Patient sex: F
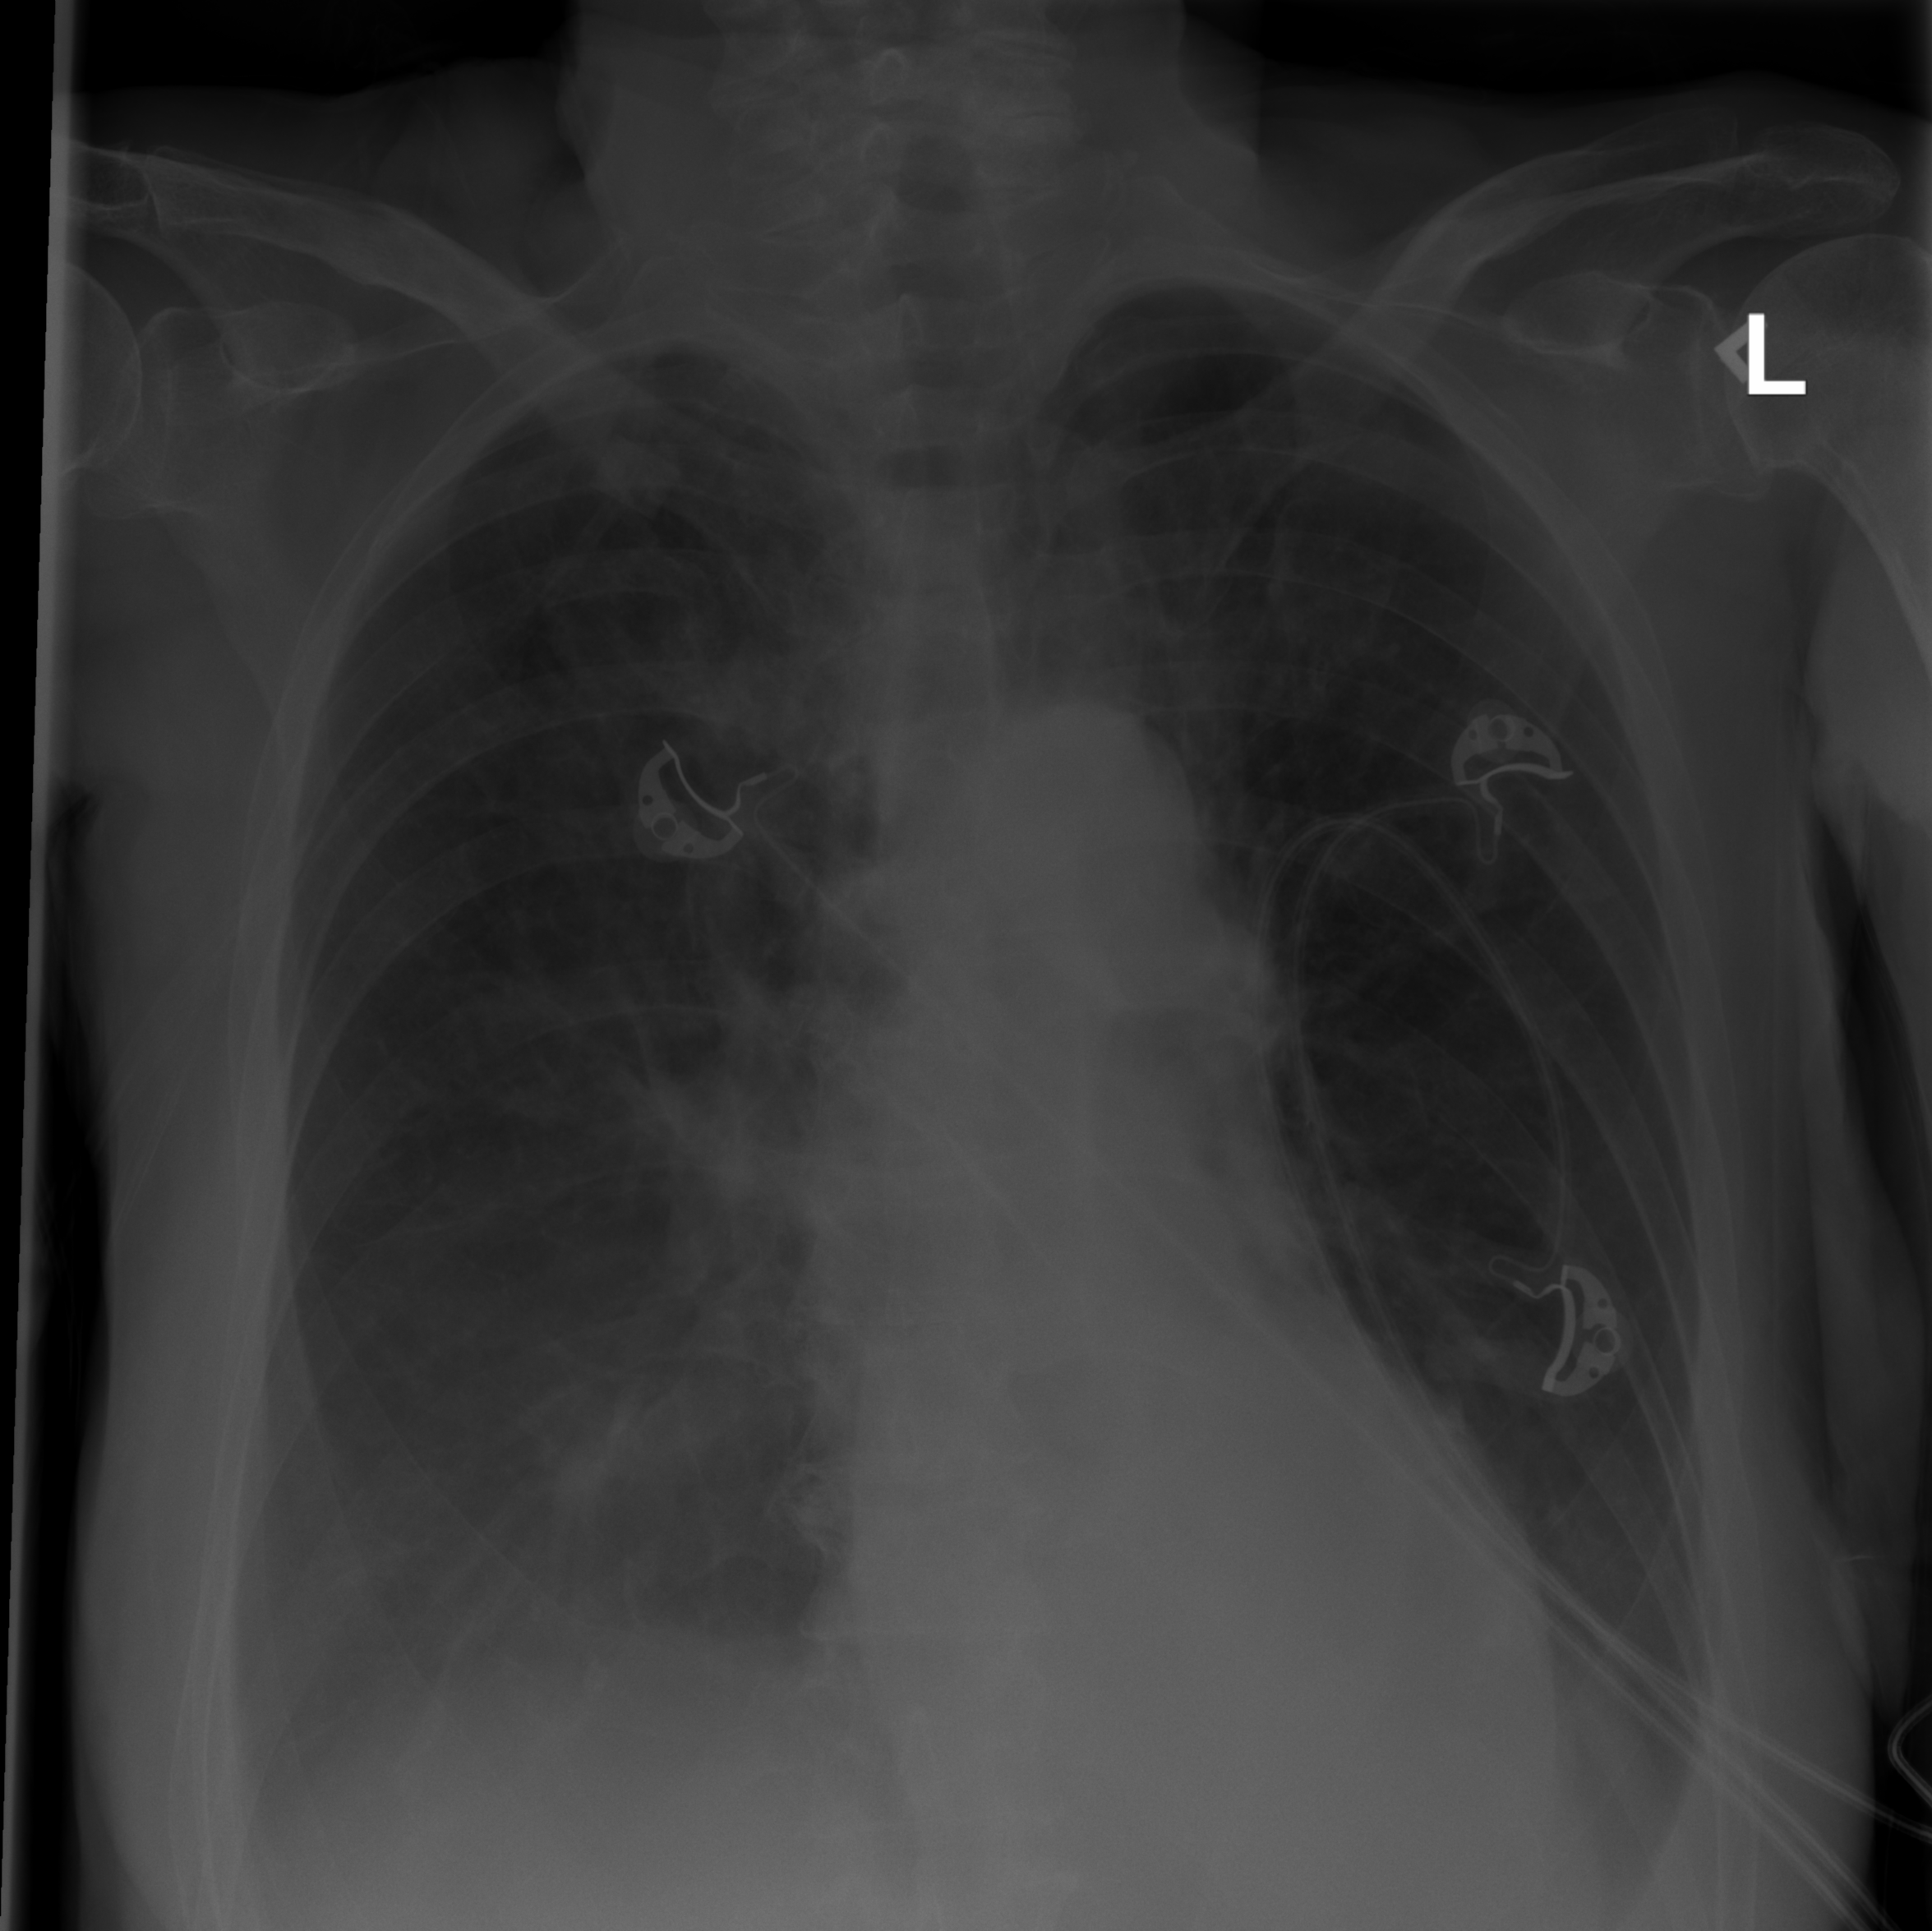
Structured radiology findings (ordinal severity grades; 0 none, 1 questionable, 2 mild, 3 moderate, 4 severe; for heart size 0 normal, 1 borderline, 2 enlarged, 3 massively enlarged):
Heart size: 0
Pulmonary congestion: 0
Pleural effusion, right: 2
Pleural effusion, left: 2
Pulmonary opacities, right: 0
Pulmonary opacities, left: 0
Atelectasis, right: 2
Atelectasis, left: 2